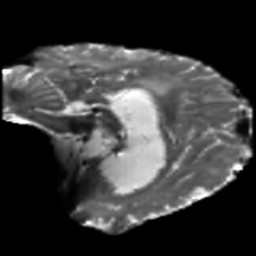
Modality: T2w
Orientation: sagittal
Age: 52
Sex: male
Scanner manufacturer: siemens
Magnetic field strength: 3 T
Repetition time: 5.47 s
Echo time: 0.0854 s